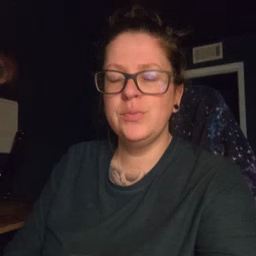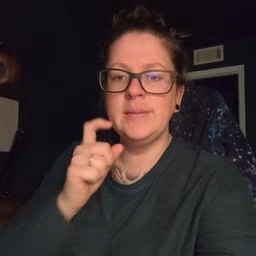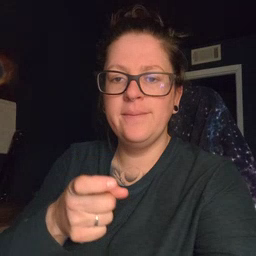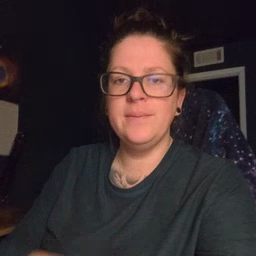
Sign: gift